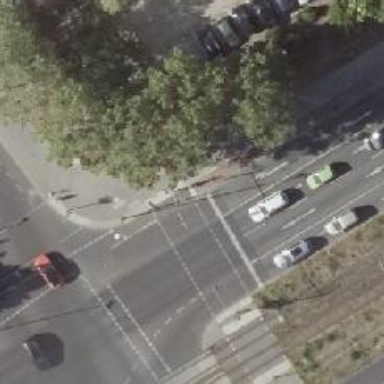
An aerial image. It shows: Road with traffic signals controlling the flow of traffic.